Question: I want two buttons to be displayed right next to each other, with no border in between. The buttons are:
'''
<button class="tButton">1</button>
<button class="tButton">2</button>
'''
My naive approach for the css is:
'''
.tButton {
width: 50px;
height: 50px;
margin:0px;
padding: 0px;
background-color: gray;
border: none;
}
'''
But this leaves some space between the buttons (<URL>. In Firefox, the example renders as:

This problem goes away when I use 'float: left;' on the buttons. But I am trying to understand the following about CSS:
Why is there any margin to begin with, even though I explicitly set 'margin: 0;'?
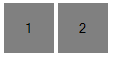
Answer: Because by default buttons are inline-block elements, and as any inline/inline-block elements they respect white spaces including new lines.
For this reason putting buttons on the same line gets rid of gaps:
'''
.tButton {
width: 50px;
height: 50px;
margin:0px;
padding: 0px;
background-color: gray;
border: none;
}
'''
'''
<button class="tButton">1</button><button class="tButton">2</button>
'''
as well as making them 'float: left' since in this case buttons become floated block-level elements.